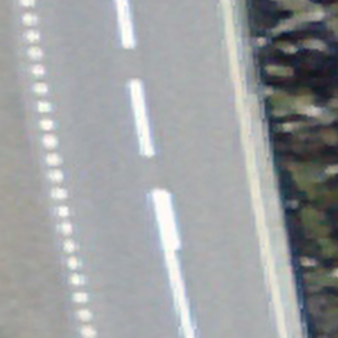
Label: other